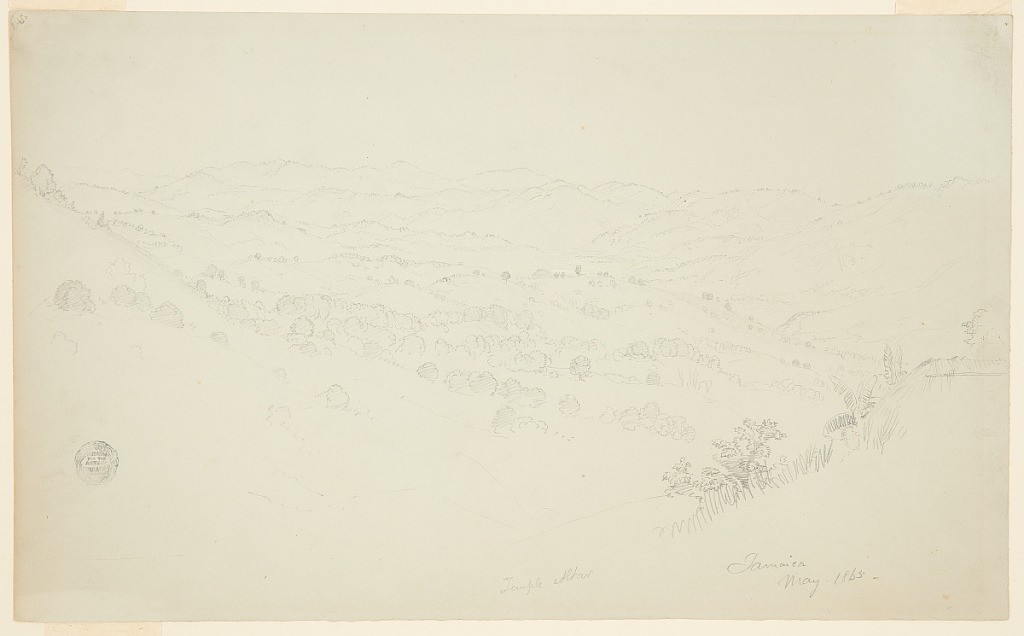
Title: Mountain Landscape, Jamaica
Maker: Frederic Edwin Church, American, 1826–1900
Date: May 1865
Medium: Graphite on light gray wove paper
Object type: Drawing
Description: Landscape sketch showing a view of mountainous terrain in Jamaica. In the foreground at right, the straw roof of thatched hut is shown beside vegetation, including a plantain tree. Hillsides at left and right descends toward flatter, wooded terrain in the middle distance at center. In the background, a rugged mountain range stretches across the composition, forming an undulating horizon.